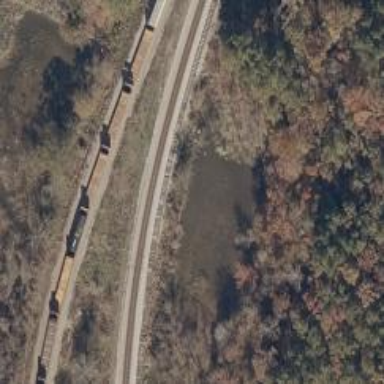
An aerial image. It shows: Disused railway siding.